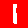
Digit: 1